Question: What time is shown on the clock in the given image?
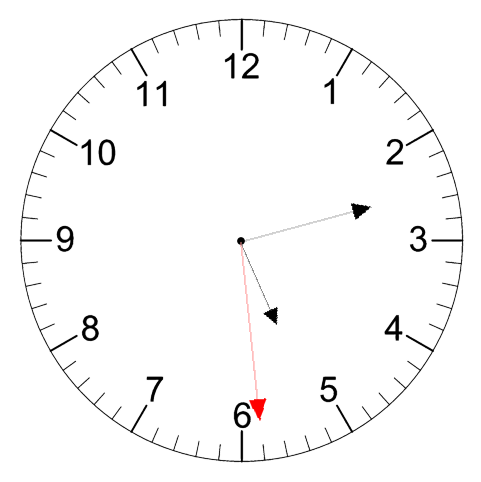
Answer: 05:12:29